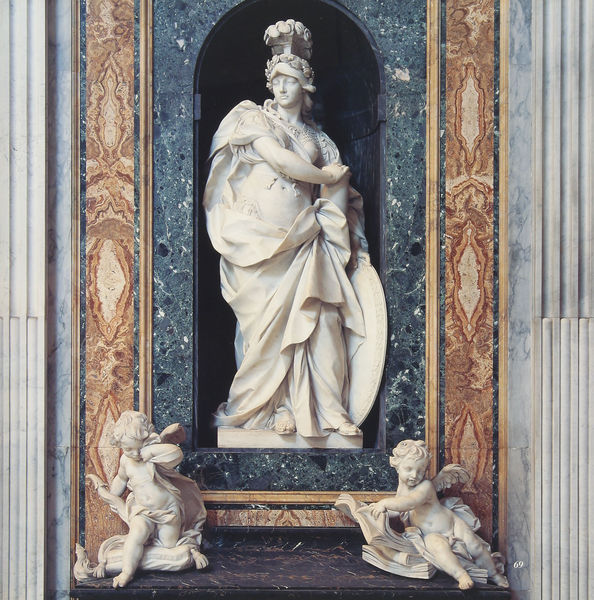
Titel: Fortezza
Künstler: Giuseppe Rusconi
Standort: Rom, S. Giovanni in Laterano (EU - I - Latium)
Schlagwörter: flügel, mann, marmor, barock, rahmen, stein, kirche, mantel, engel, skulptur, bogen, nische, helm, göttin, rüstung, putten